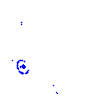
Particle: proton